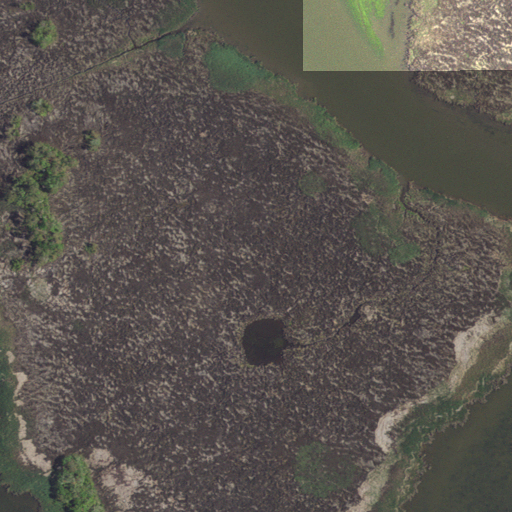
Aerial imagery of island in North Carolina named Walker Island containing herbaceous wetlands, open water, and woody wetlands